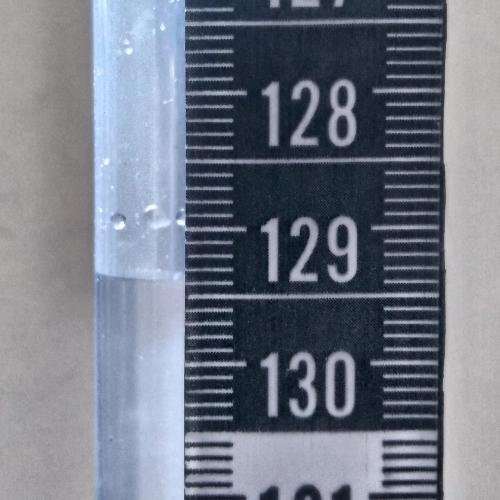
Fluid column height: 129.4 cm